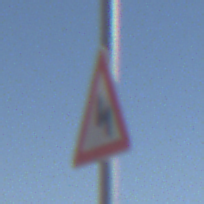
Verkehrszeichen: DoppelkurveZunaechstLinks
Umgebung: Outdoor, RoadRail
Tageszeit: Midday
Wetter: Clear
Licht: Natural
Jahreszeit: Summer
Kontrast: HighContrast